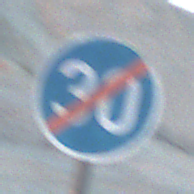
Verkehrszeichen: EndeMindestgeschwindigkeit
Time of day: SunriseSunset
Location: Outdoor (Beach)
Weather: PartlyCloudy
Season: NotSpecified
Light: Natural